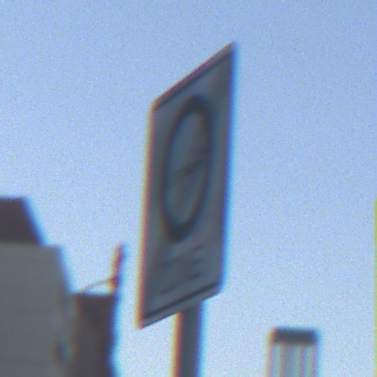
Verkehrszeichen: EndeUmweltzone
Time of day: SunriseSunset
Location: Outdoor (Urban)
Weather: Clear
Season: NotSpecified
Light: Natural